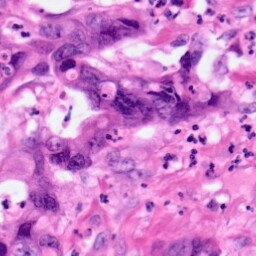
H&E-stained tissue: Pancreatic